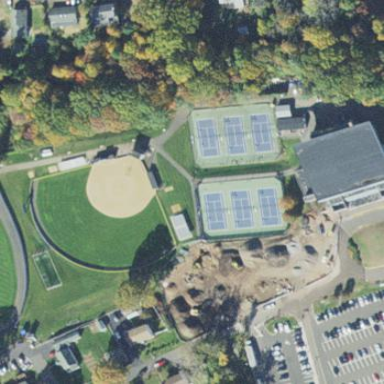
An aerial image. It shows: Softball pitch for leisure land activities.